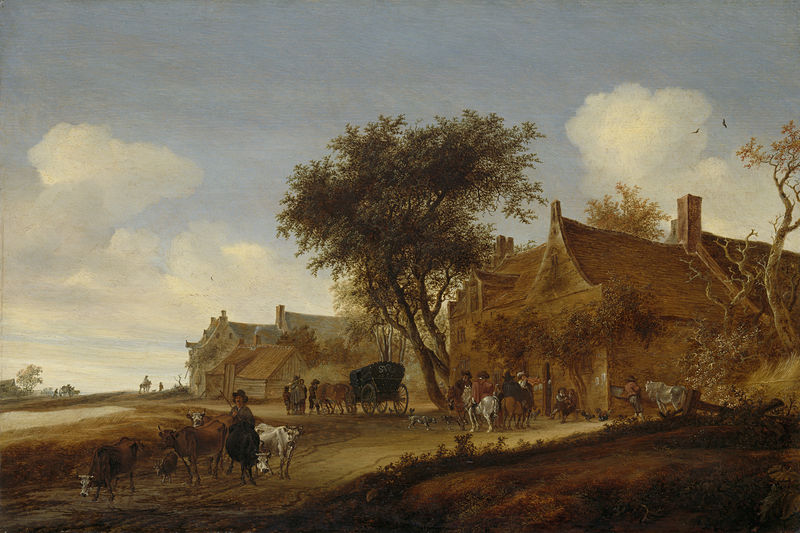
Titel: Dorpsherberg met reiswagen
Künstler: Salomon van Ruysdael
Standort: Amsterdam
Institution: Rijksmuseum
Schlagwörter: baum, blau, gemälde, himmel, schatten, weiß, wolken, bäume, landschaft, menschen, sand, see, abend, braun, fenster, licht, dach, gras, haus, hund, weg, erde, feld, häuser, kühe, natur, vieh, busch, flach, pflanzen, bauern, kamin, pferd, pferde, reiter, schornstein, sommer, dorf, dächer, kuh, bauernhof, kutsche, romantik, ruine, lanschaft, hirte, ziege, gibel